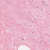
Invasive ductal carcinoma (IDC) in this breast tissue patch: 0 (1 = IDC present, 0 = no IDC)